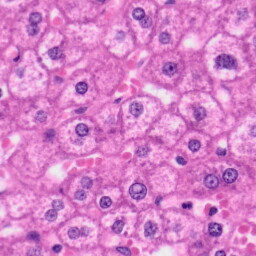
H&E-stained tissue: Liver